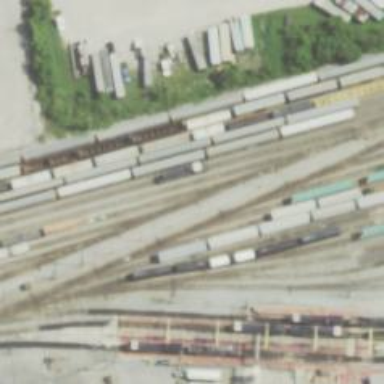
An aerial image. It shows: Railway siding for service.